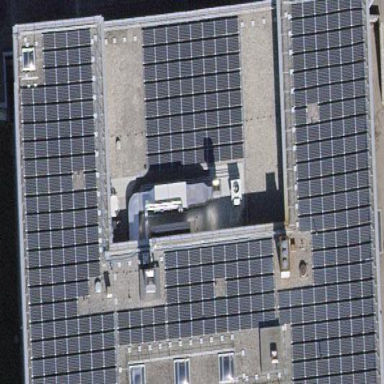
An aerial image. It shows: Solar power generator.